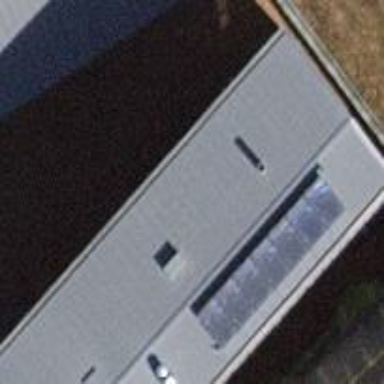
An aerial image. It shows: Solar power generator located on the roof.